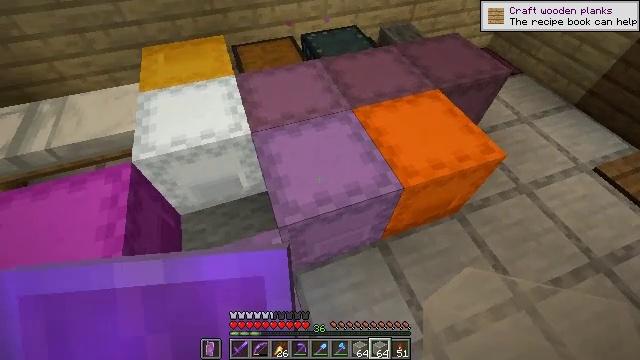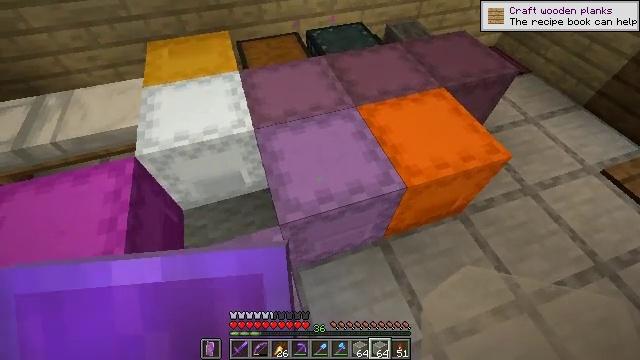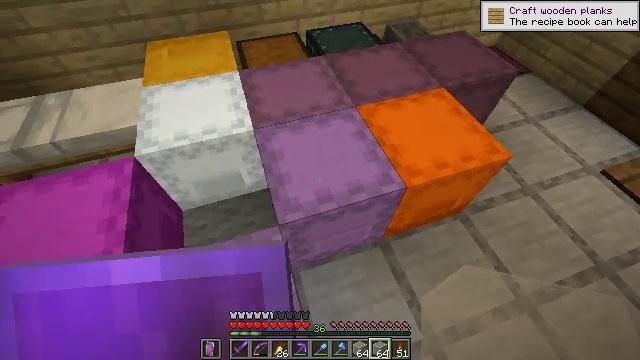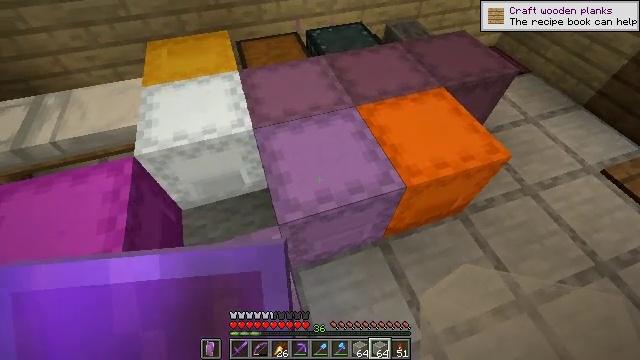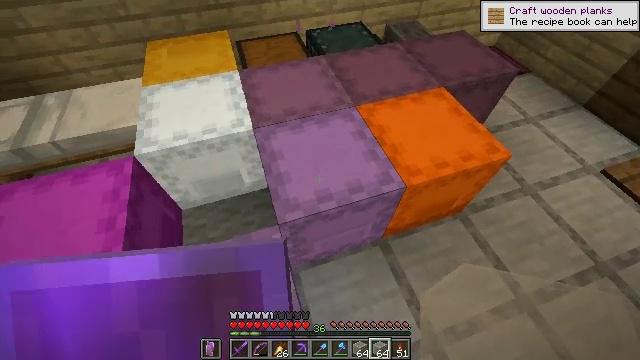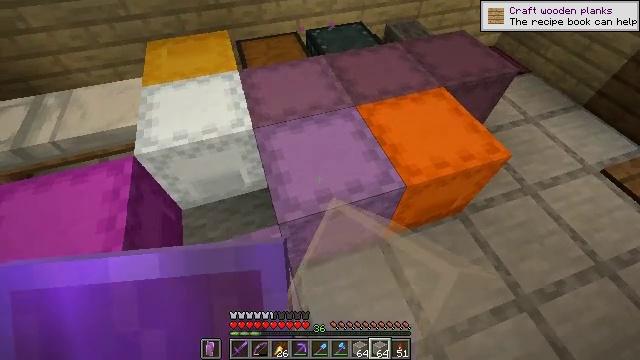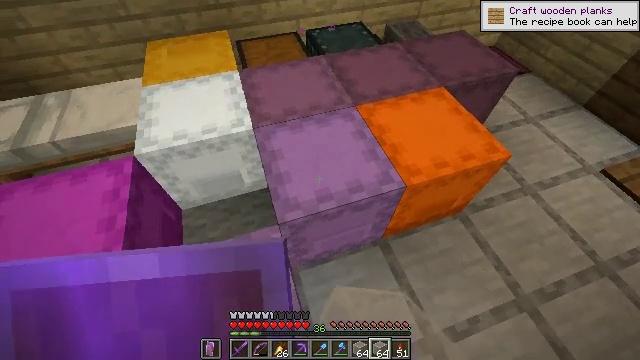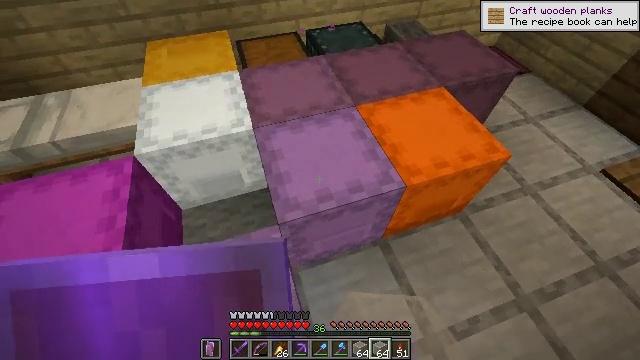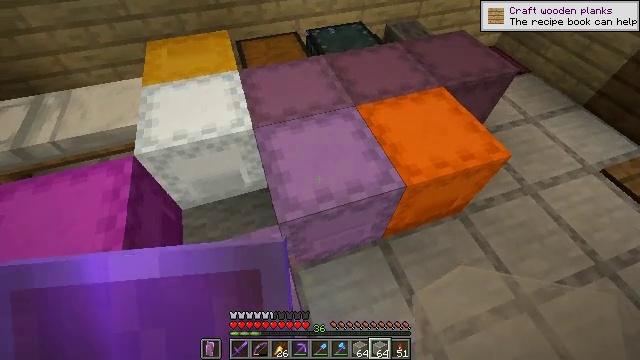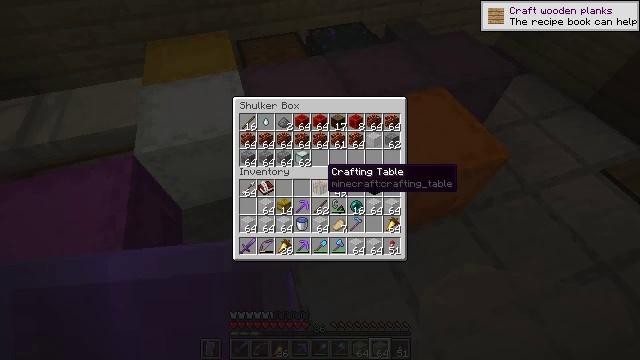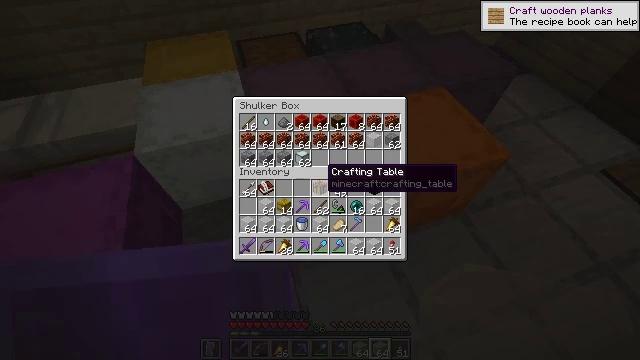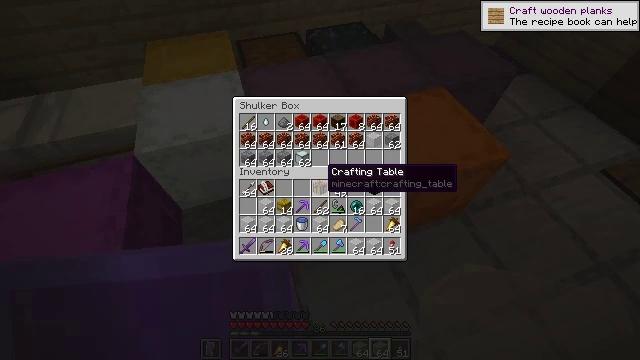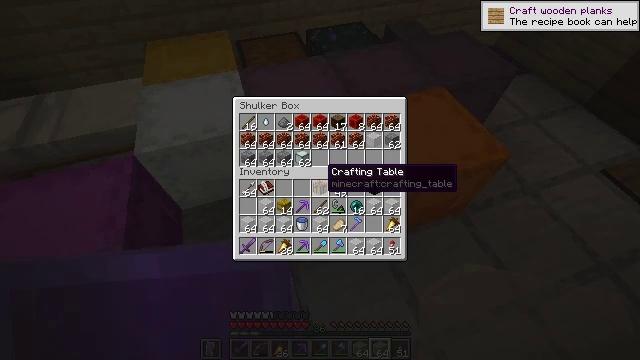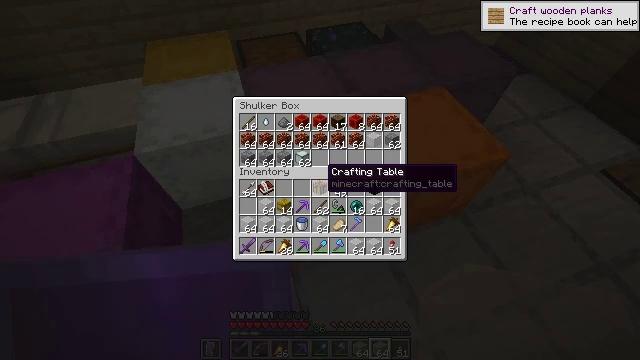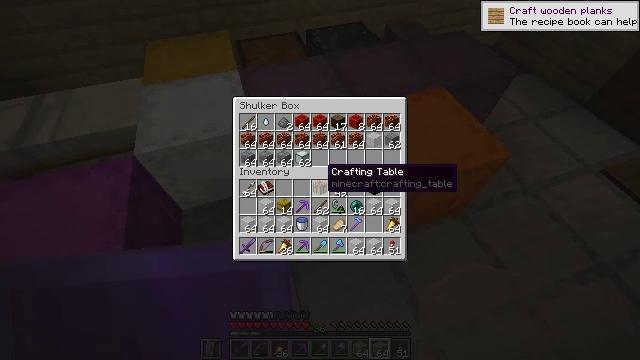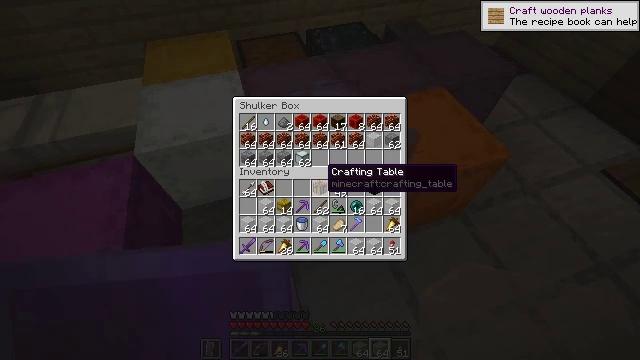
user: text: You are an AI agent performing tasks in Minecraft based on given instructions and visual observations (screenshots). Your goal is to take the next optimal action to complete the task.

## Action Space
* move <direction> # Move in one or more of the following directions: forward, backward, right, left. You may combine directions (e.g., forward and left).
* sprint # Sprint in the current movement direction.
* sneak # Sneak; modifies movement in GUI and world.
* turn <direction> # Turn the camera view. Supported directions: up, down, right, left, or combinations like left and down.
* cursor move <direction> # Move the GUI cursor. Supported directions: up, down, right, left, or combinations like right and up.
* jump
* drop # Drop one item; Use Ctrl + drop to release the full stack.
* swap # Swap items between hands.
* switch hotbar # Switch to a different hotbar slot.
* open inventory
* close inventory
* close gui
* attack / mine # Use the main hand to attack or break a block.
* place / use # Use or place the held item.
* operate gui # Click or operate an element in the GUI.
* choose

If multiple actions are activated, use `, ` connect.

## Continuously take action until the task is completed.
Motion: motion action
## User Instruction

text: Grab the white shulker box for your inventory.
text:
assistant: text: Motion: turn left
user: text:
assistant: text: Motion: no_op
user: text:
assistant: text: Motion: no_op
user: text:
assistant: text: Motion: use / place
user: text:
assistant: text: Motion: use / place
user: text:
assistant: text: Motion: use / place
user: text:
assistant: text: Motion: no_op
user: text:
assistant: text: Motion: no_op
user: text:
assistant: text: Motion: open gui
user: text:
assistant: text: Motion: no_op
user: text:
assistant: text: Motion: no_op
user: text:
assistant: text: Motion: no_op
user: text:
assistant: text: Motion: no_op
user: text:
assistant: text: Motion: no_op
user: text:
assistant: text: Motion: no_op
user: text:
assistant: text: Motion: no_op
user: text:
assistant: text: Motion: no_op
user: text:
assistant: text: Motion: no_op
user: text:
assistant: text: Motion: no_op
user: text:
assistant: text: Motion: no_op
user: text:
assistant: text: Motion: cursor move right
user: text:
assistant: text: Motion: cursor move right and up
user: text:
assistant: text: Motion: cursor move right
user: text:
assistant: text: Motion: no_op
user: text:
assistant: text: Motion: no_op
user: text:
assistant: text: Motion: no_op
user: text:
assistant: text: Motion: no_op
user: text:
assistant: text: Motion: no_op
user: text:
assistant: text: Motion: no_op
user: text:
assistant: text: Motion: no_op